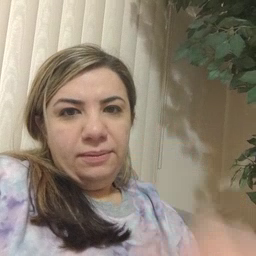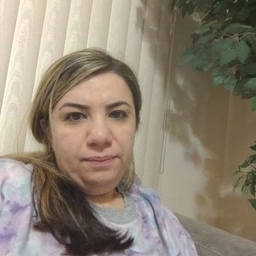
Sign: yellow